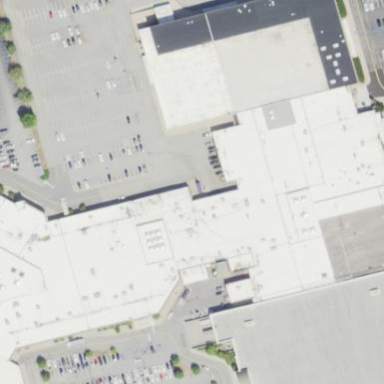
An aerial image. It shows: Mall building.